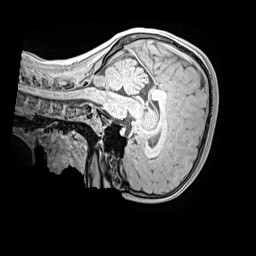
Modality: MP2RAGE
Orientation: sagittal
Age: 11
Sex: female
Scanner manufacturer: siemens
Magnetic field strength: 3 T
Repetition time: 4 s
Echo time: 0.00299 s